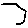
Label: hexagon